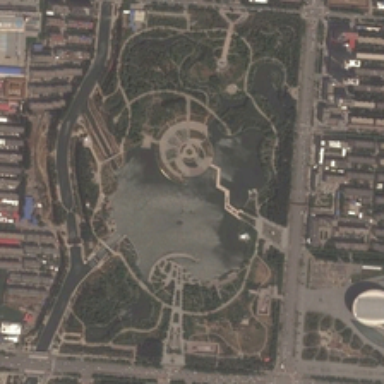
The park with a lake covering a large area is at the river .